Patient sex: F
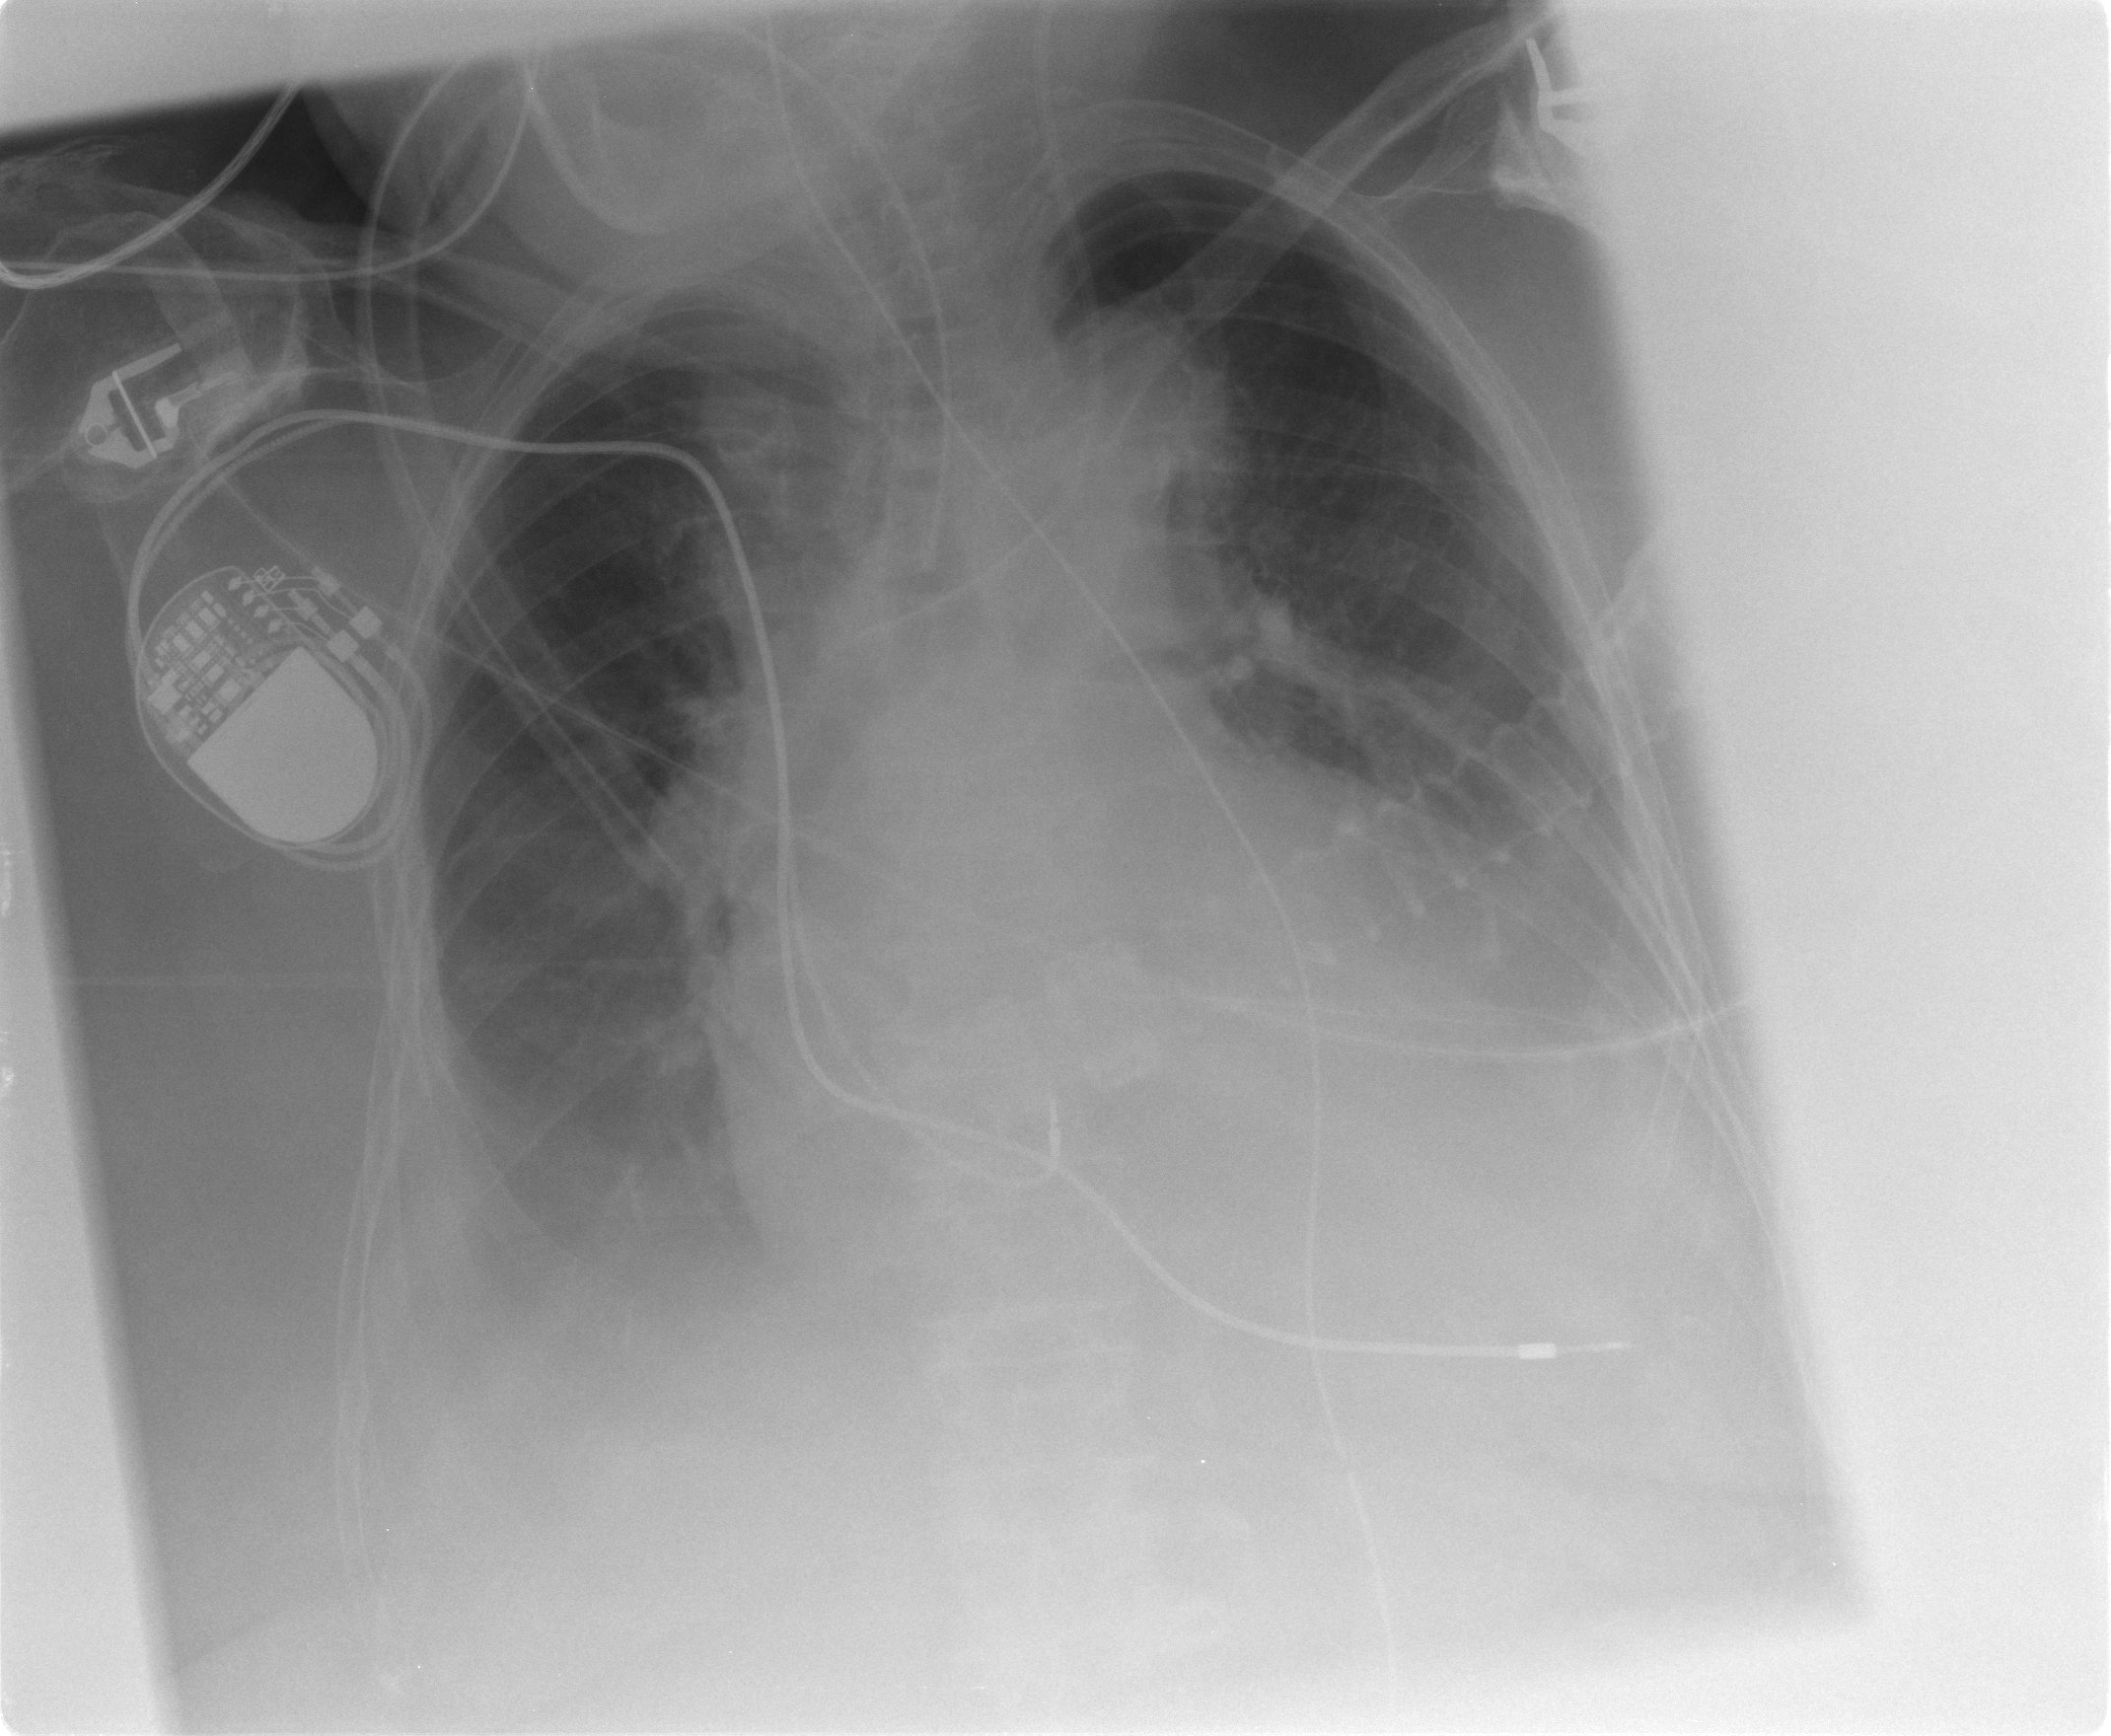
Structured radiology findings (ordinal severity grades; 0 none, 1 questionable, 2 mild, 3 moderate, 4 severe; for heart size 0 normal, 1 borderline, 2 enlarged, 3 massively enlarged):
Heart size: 3
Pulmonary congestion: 2
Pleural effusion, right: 3
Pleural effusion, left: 3
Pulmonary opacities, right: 1
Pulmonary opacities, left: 0
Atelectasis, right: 2
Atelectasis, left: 3